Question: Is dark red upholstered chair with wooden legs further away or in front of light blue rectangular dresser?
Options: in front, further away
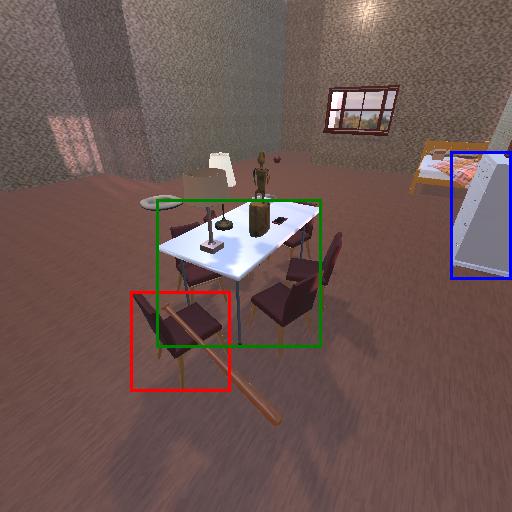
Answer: in front